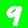
Digit: 9